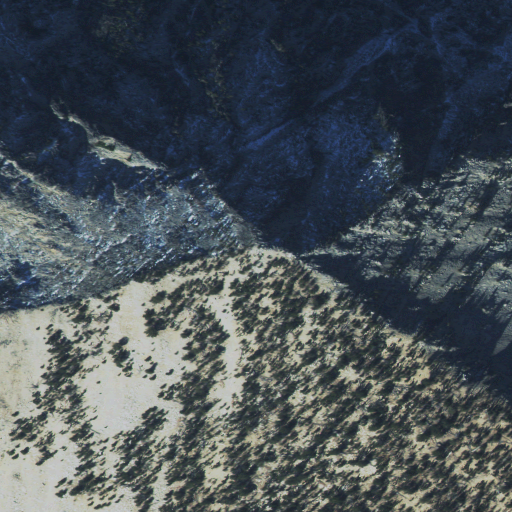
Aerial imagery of mountains in Idaho named Bighorn Crags containing grassland, evergreen forest, snow, and barren land